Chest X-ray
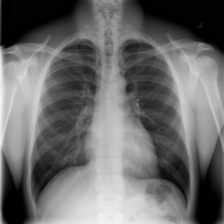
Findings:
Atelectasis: negative
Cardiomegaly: negative
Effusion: negative
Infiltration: negative
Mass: negative
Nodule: negative
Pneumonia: negative
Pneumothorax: negative
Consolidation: negative
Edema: negative
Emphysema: negative
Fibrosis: negative
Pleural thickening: negative
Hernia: negative